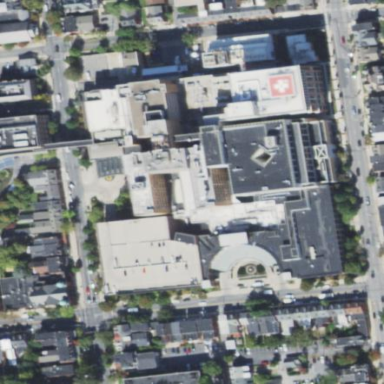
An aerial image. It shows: Healthcare facility identified as hospital.